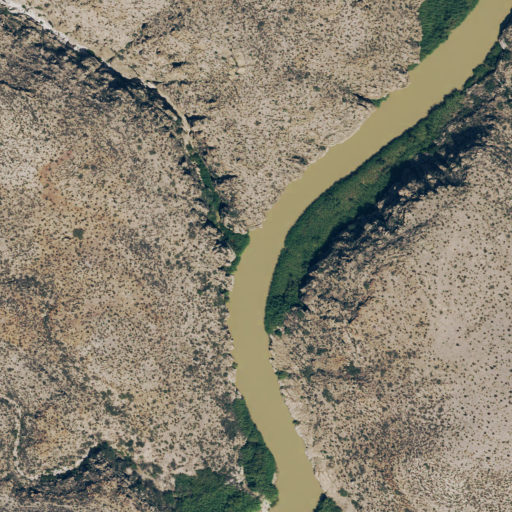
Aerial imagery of valley in Texas named Heath Canyon containing shrub, unknown, and woody wetlands